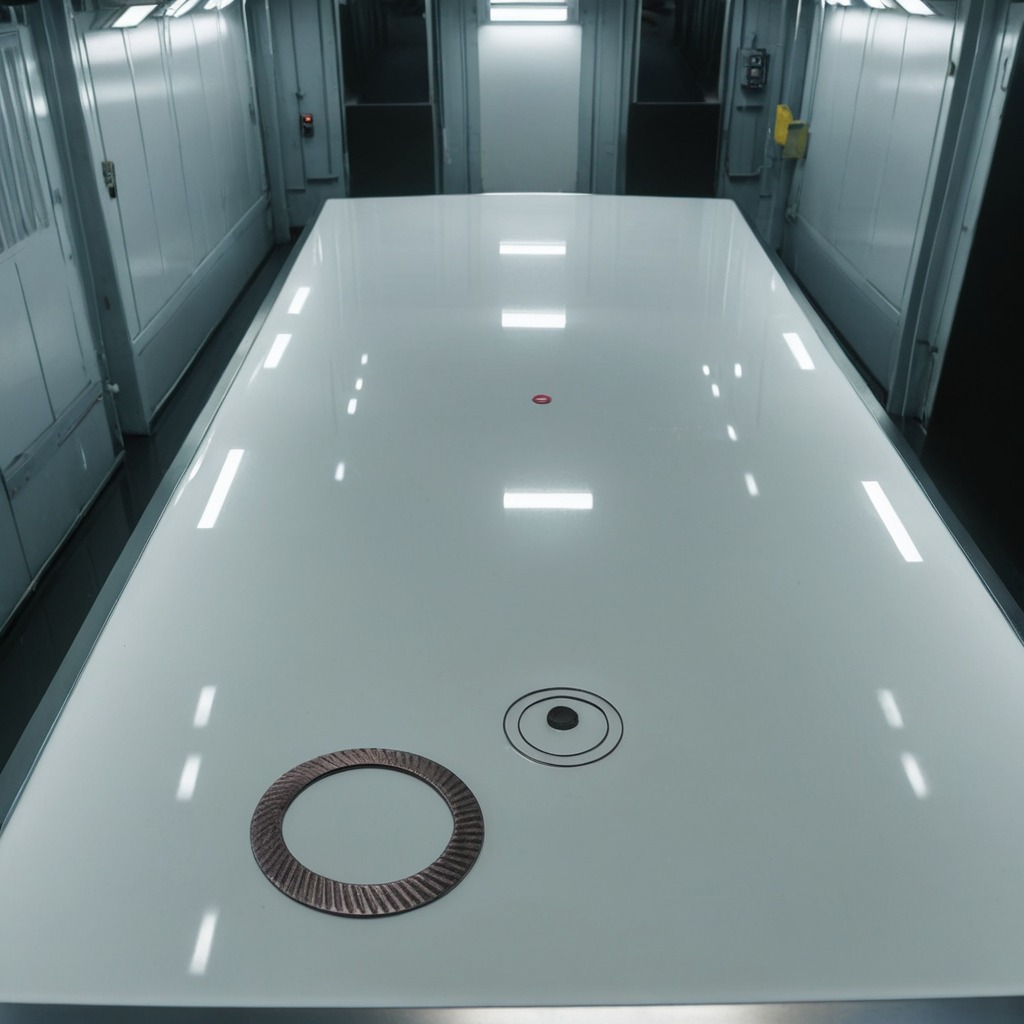
A flat metal washer lies on the table in the ship maintenance bay.